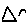
Label: triangle